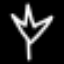
Label: leaf